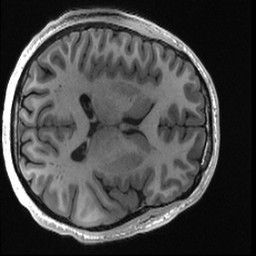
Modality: T1w
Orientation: axial
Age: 19
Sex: male